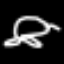
Label: frog